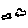
Label: car